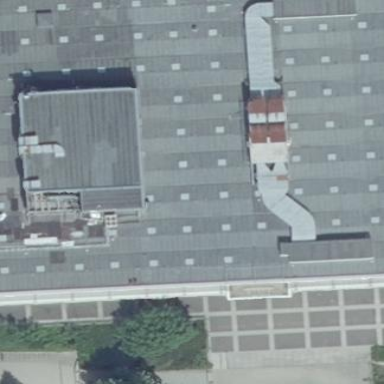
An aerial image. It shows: The white building with grey roof.